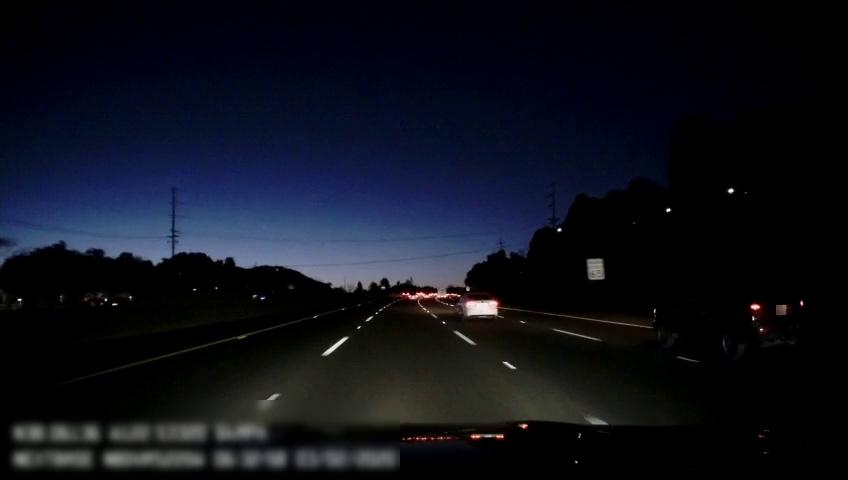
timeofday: Night
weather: Other
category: Drivable Space
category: Vehicles | Car
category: Vehicles | SUV
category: Vehicles | Car
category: Vehicles | Other LV
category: Lanes | Alternate Lane
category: Lanes | Current Lane
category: Lanes | Current Lane
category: Lanes | Alternate Lane
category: Lanes | Alternate Lane
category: Traffic | Signs